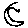
Label: moon